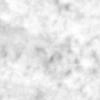
Label: no_change